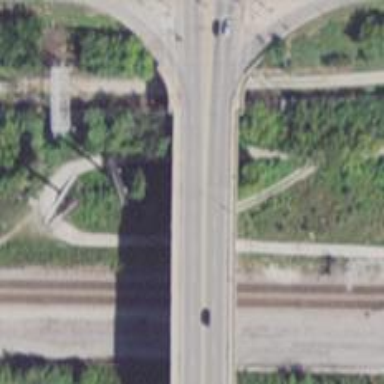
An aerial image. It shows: Viaduct bridge over secondary road with separate sidewalk.